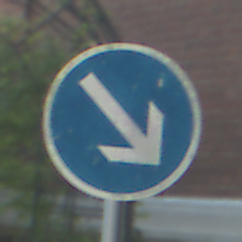
Verkehrszeichen: VorgeschriebeneVorbeifahrtRechts
Umgebung: Outdoor, Suburban
Tageszeit: Midday
Wetter: Clear
Licht: Natural
Jahreszeit: NotSpecified
Kontrast: HighContrast